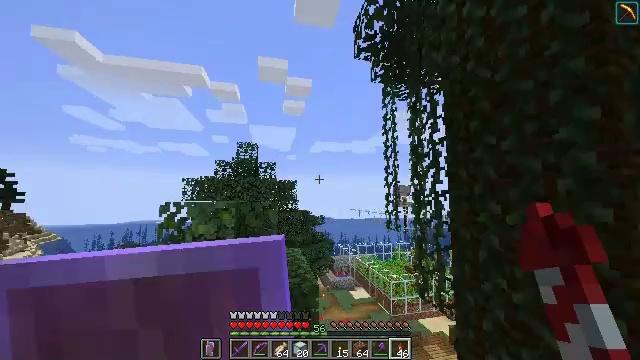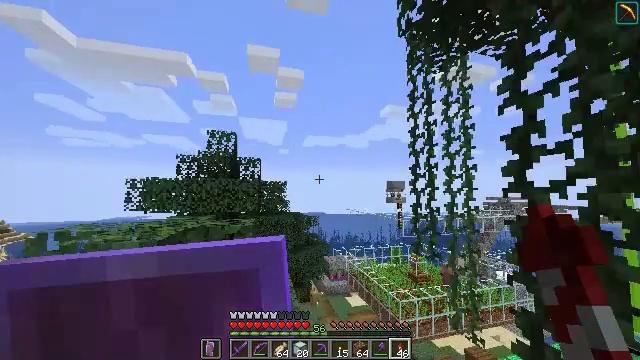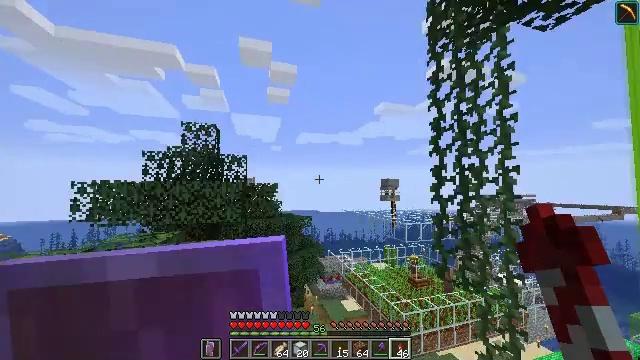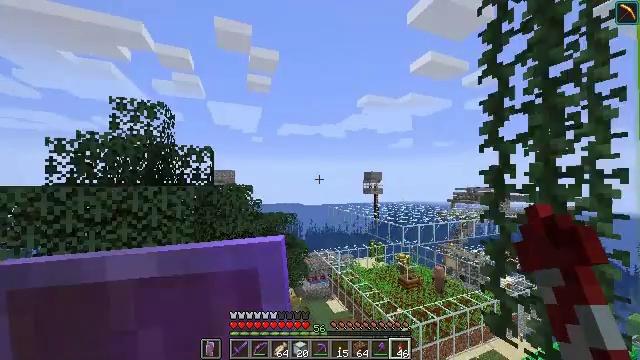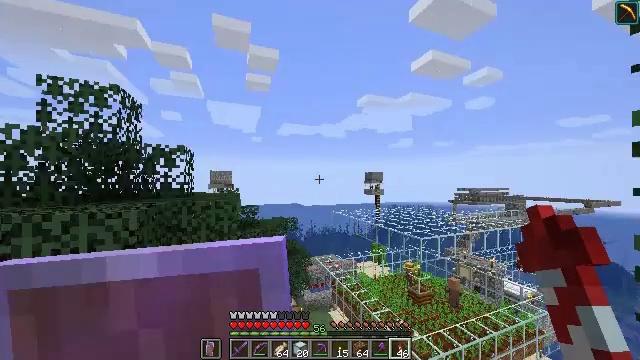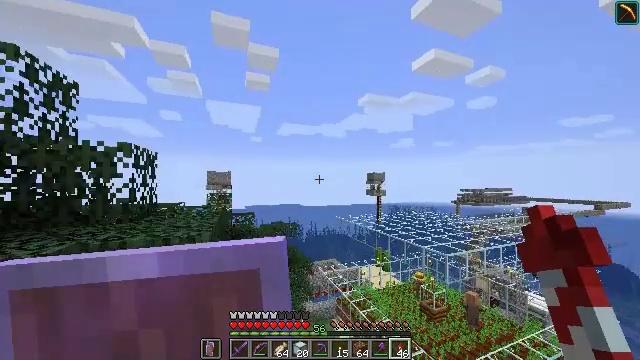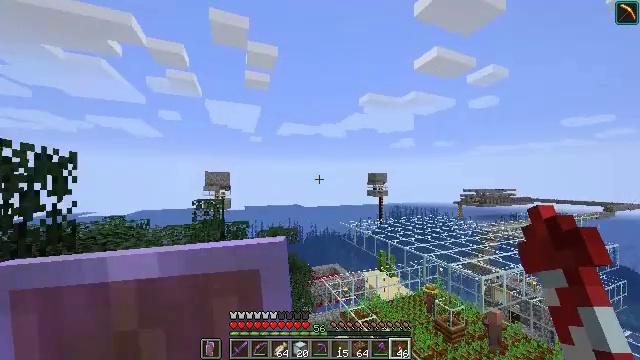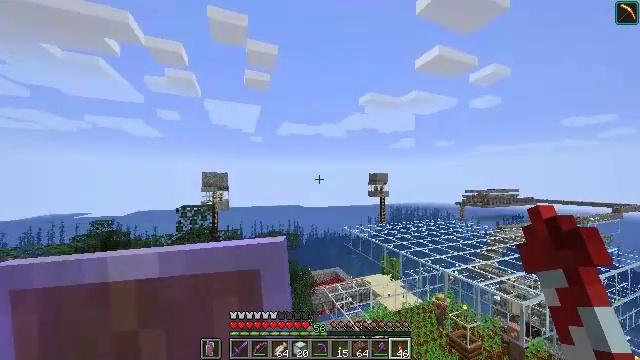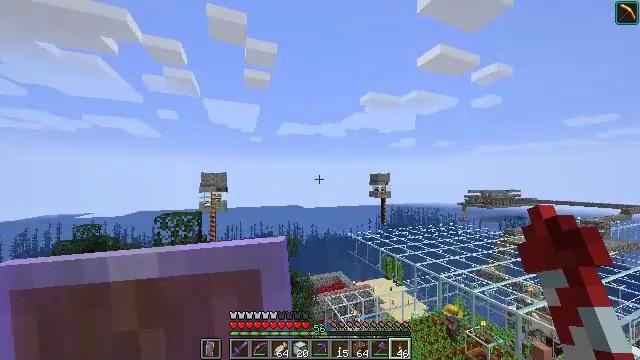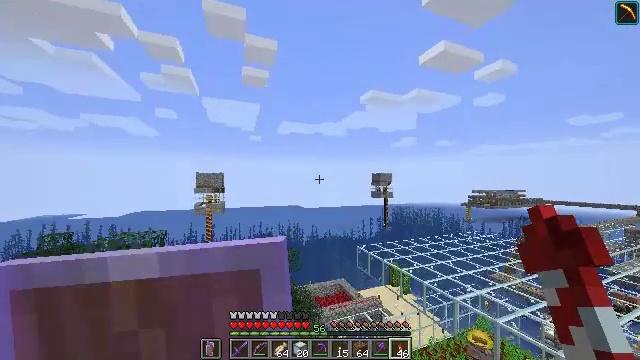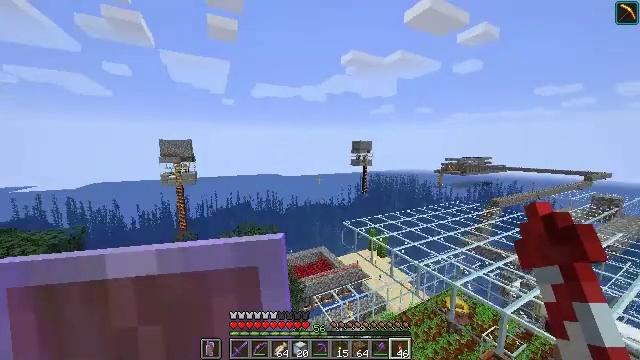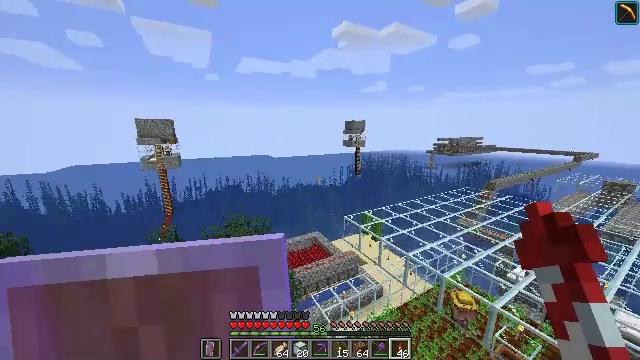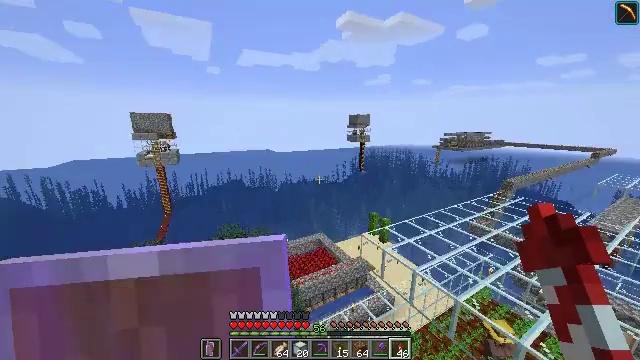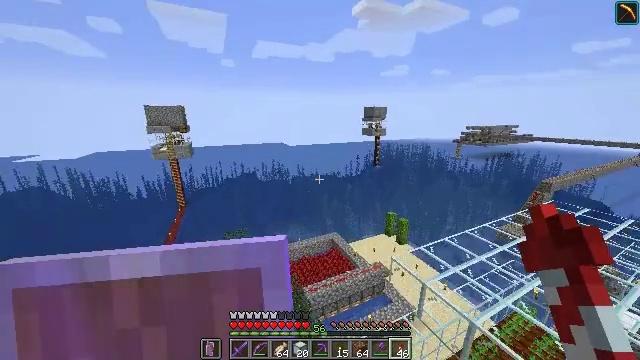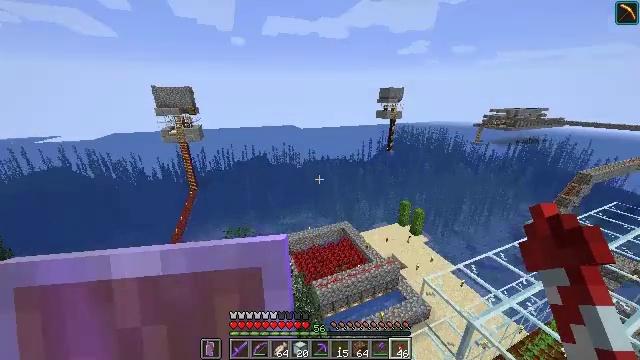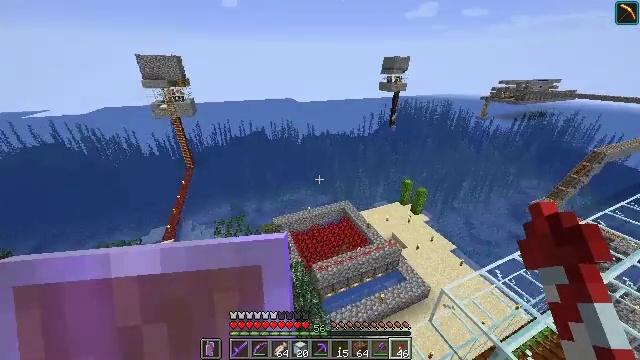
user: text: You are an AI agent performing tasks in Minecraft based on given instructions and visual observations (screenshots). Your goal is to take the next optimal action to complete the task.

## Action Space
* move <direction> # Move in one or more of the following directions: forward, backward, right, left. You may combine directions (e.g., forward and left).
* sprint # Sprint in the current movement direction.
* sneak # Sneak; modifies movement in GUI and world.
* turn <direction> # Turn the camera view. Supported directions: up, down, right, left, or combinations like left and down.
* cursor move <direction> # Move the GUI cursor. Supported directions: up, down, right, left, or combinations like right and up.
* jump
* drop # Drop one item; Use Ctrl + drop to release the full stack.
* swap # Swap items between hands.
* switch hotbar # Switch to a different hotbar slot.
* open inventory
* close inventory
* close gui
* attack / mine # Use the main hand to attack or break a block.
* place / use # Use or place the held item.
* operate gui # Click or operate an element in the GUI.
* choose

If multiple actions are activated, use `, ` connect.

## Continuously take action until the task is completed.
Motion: motion action
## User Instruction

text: Collect the cactus block.
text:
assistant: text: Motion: move forward, sprint, turn right and down
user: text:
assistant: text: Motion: move forward, sprint, turn right
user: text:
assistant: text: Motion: move forward, sprint, turn right and down
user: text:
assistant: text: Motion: move forward, sprint
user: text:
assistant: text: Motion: move forward, sprint
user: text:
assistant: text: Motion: move forward, sprint
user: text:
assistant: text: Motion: move forward, sprint
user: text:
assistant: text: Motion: move forward, sprint
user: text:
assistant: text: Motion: move forward, sprint
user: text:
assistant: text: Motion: move forward, sprint, turn right and down
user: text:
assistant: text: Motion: move forward, sprint, turn right and down
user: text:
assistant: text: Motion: move forward, sprint, turn down
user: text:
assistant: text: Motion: move forward, sprint, turn left and down
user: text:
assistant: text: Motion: move forward, turn left and down
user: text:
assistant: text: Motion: move forward, turn down
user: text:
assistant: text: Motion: move forward, turn right and down
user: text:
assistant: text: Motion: turn right and down
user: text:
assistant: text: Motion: turn right and down
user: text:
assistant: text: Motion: turn right
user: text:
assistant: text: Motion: turn right
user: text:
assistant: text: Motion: turn right
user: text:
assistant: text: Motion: no_op
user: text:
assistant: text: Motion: no_op
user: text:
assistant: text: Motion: no_op
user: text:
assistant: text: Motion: no_op
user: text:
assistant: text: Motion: no_op
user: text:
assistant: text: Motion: no_op
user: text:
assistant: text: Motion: no_op
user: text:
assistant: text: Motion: turn right
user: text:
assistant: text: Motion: turn right